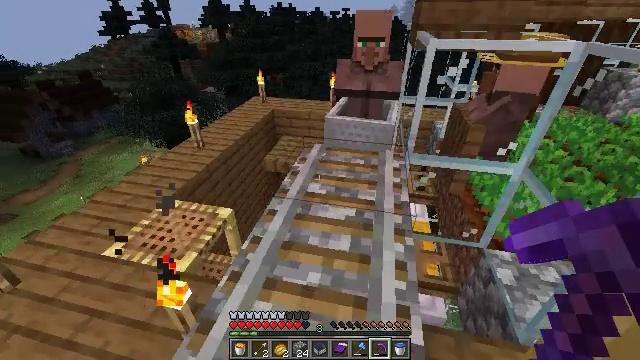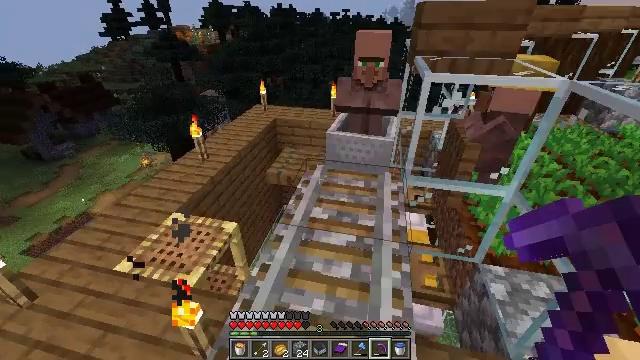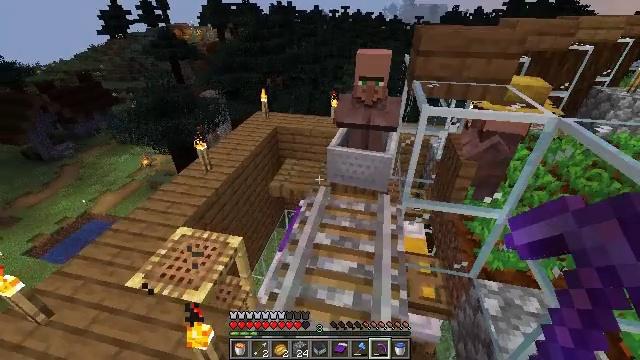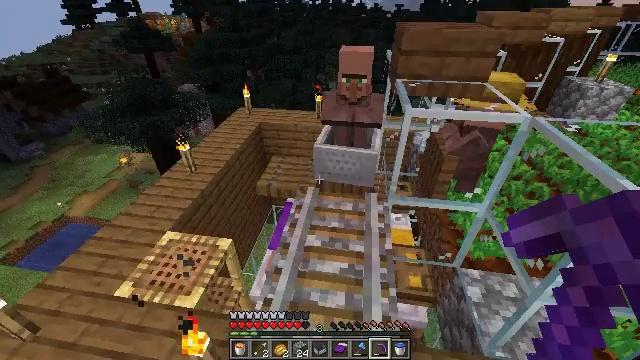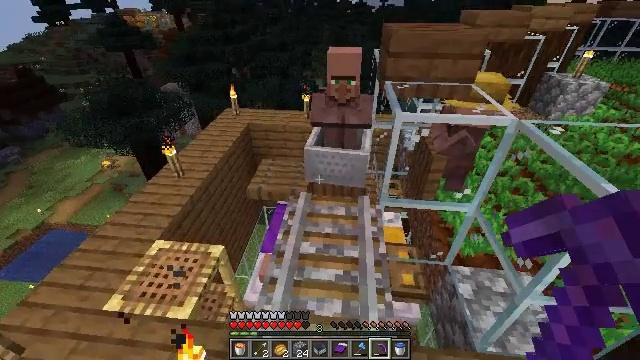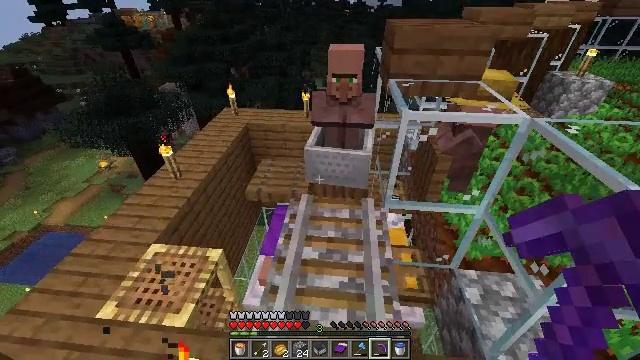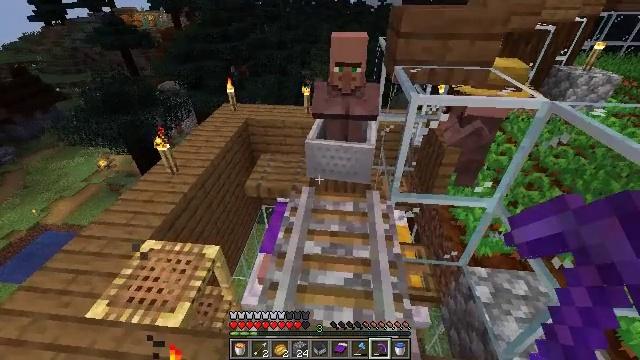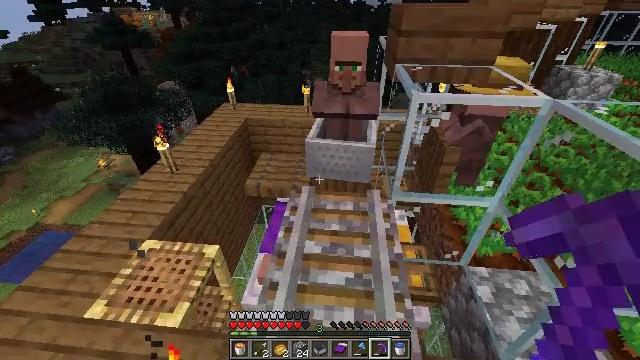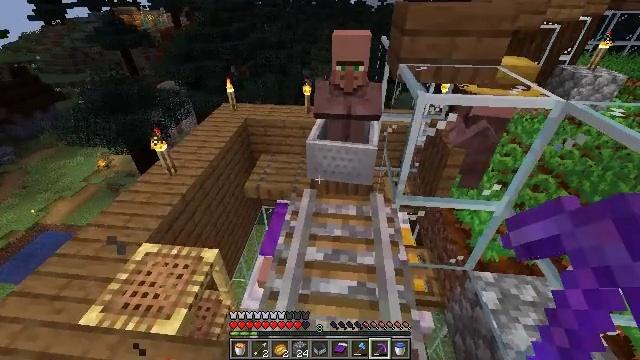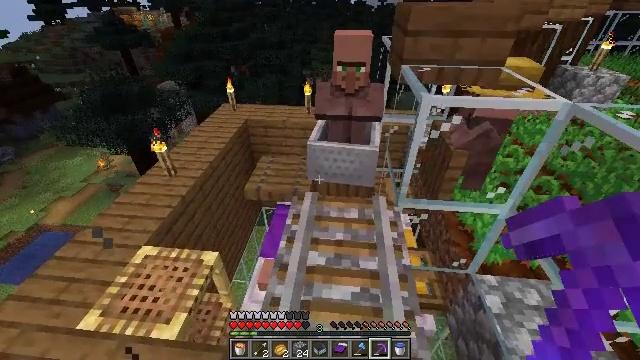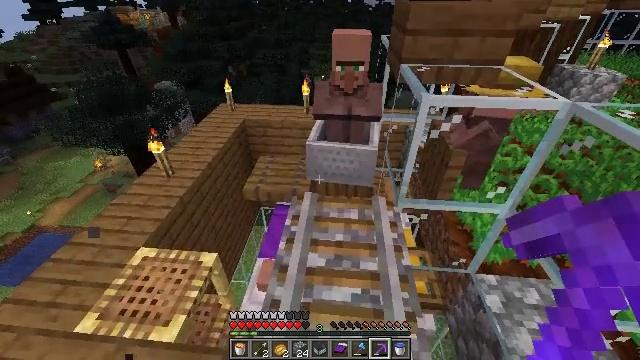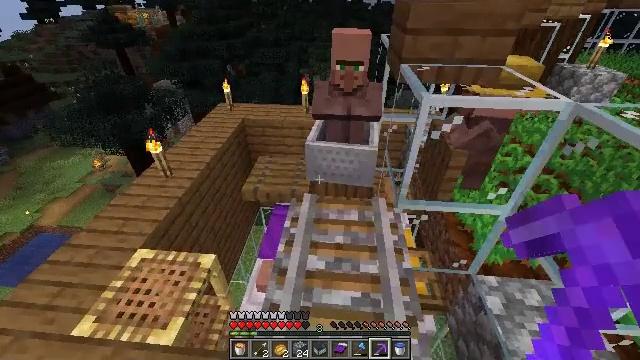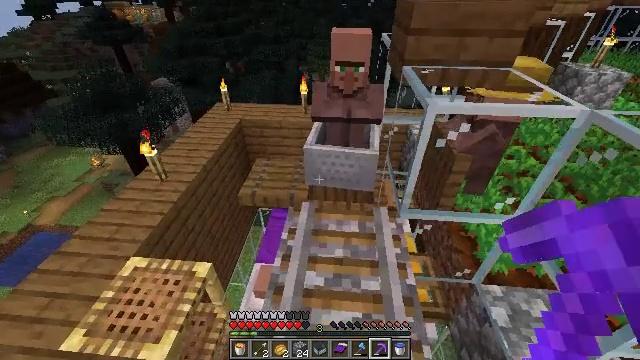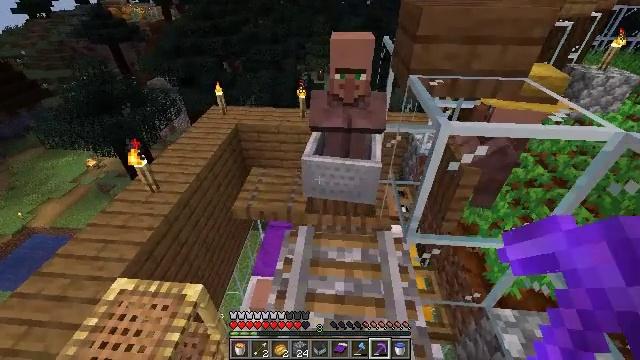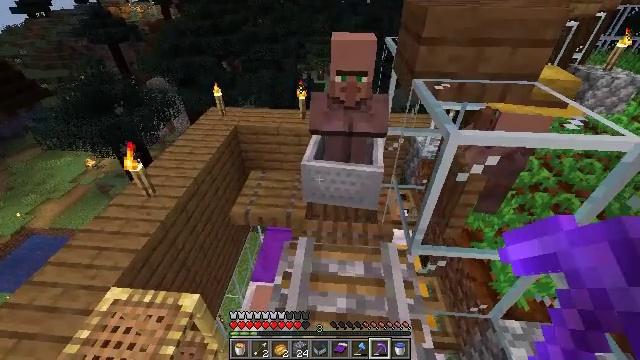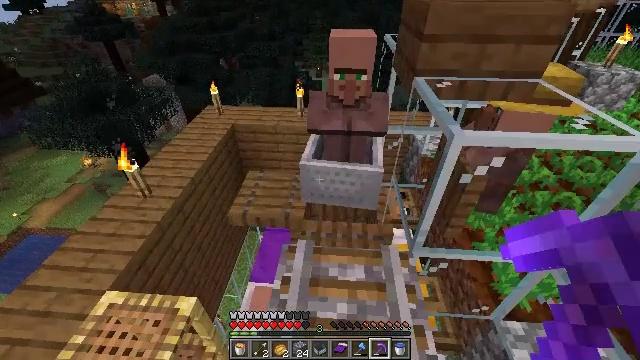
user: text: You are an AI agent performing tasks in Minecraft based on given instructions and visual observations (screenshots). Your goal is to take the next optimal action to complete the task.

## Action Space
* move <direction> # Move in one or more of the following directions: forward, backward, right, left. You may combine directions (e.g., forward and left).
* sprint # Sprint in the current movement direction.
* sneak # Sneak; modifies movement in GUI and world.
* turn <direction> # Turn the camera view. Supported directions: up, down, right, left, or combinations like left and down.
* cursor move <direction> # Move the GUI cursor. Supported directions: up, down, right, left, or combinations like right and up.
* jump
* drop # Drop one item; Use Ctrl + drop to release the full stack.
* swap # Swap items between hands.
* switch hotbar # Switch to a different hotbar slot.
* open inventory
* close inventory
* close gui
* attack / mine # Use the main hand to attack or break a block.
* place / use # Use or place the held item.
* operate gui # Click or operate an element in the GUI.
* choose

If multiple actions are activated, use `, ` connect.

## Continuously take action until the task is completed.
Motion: motion action
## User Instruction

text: Mine cobblestone to craft tools and furnaces.
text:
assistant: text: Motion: move forward, jump
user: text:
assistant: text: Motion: move forward, jump
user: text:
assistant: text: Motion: move forward, turn right and down
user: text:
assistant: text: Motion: move forward, turn right
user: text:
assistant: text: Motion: no_op
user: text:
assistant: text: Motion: no_op
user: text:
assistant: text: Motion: no_op
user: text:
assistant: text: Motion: no_op
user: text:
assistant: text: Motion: no_op
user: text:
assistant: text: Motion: no_op
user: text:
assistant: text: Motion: move forward
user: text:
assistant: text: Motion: move forward
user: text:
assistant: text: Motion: move forward
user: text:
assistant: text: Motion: no_op
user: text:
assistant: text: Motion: no_op
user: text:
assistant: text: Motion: no_op
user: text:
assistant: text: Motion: turn down
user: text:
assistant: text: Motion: no_op
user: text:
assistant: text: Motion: no_op
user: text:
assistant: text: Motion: no_op
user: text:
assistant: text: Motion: no_op
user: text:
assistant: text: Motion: no_op
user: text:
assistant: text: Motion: no_op
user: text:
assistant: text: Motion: no_op
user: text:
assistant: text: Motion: no_op
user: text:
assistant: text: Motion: no_op
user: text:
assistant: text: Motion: no_op
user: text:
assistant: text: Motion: no_op
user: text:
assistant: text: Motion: no_op
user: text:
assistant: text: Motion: no_op